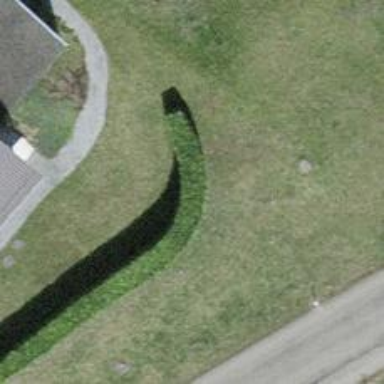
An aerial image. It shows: Hedge barrier.